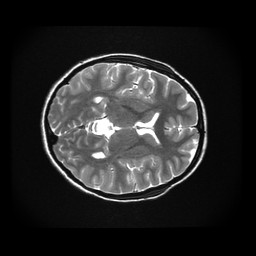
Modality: T2w
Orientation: axial
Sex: female
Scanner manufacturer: ge
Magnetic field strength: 3 T
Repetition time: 5 s
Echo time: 0.1024 s